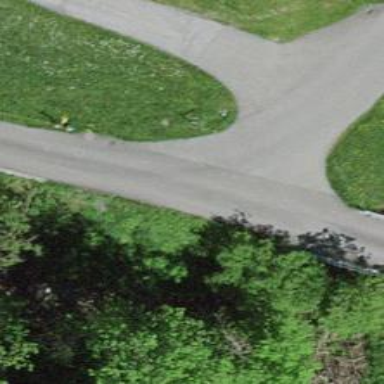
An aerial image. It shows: Unclassified road with asphalt surface.